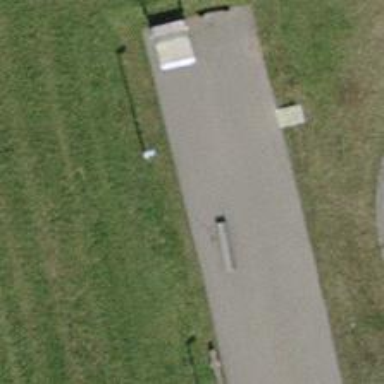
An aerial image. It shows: Brown bench in the vicinity.